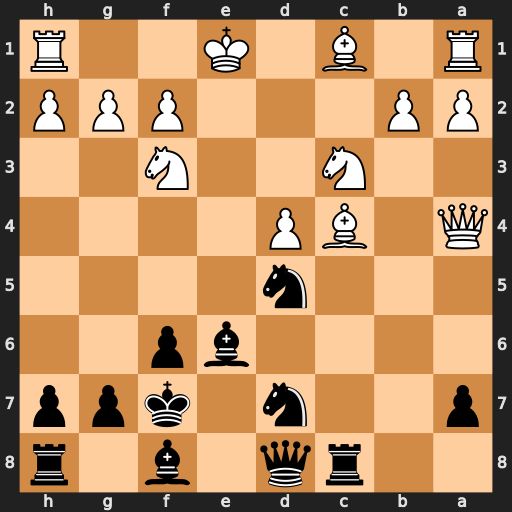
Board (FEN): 2rq1b1r/p2n1kpp/4bp2/3n4/Q1BP4/2N2N2/PP3PPP/R1B1K2R
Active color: b
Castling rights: KQ
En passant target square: -
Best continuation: N7b6 Qxa7+ Rc7 Qxb6 Nxb6 Bxe6+ Kxe6